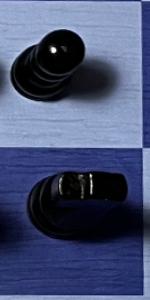
Label: Knight_Black